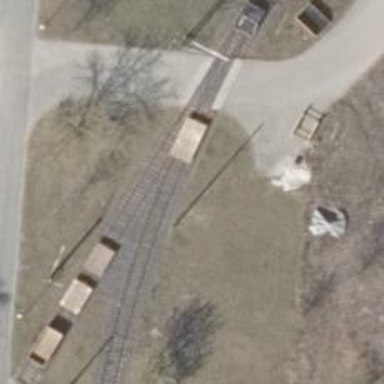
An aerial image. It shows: Abandoned railway yard.